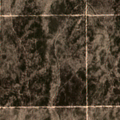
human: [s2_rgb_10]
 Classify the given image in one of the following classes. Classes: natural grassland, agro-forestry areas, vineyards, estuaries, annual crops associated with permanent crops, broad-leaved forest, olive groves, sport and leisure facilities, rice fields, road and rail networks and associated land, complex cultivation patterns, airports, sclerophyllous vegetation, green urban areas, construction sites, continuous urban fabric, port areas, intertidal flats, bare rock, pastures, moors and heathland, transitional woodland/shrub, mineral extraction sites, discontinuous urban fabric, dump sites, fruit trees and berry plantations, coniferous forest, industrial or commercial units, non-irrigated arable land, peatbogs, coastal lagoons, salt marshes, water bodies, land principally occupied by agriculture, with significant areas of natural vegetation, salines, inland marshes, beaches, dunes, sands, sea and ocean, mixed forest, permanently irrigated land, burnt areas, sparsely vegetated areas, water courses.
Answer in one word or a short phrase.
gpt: continuous urban fabric